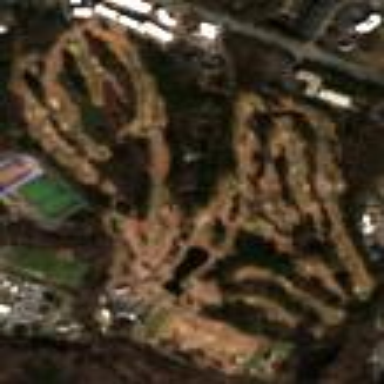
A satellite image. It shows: Golf course surrounded by greenery.